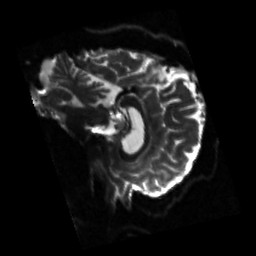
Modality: sbref
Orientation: sagittal
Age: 50
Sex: male
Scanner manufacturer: siemens
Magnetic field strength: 3 T
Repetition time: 3.23 s
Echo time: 0.0892 s